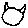
Label: cat